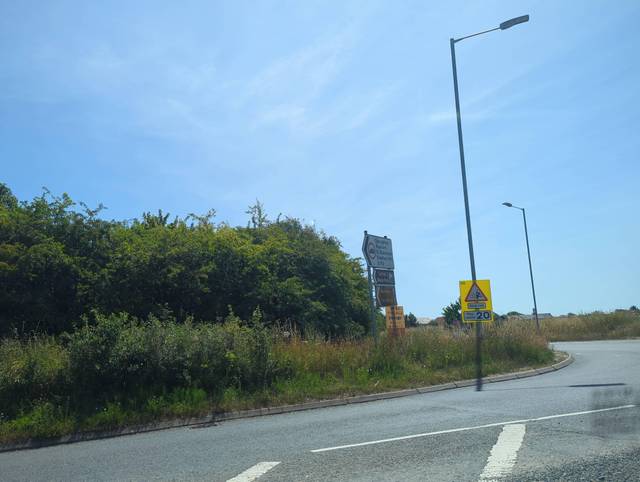
Region: United Kingdom
Coordinates: 52.051, 1.096